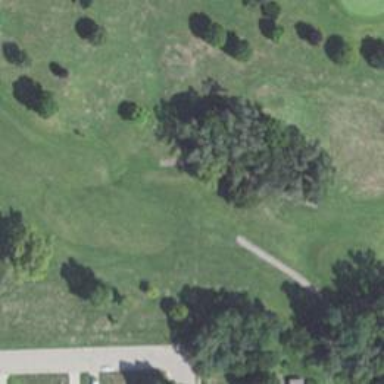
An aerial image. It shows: View of golf hole.